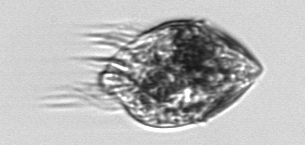
Label: Strombidium_morphotype1